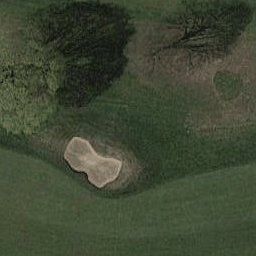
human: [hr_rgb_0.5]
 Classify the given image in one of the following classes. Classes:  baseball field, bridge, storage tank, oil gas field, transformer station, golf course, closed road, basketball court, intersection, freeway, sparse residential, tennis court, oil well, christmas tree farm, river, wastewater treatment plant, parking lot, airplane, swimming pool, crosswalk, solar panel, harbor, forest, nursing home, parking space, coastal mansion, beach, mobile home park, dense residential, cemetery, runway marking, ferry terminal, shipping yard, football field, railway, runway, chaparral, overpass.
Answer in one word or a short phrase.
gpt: golf course